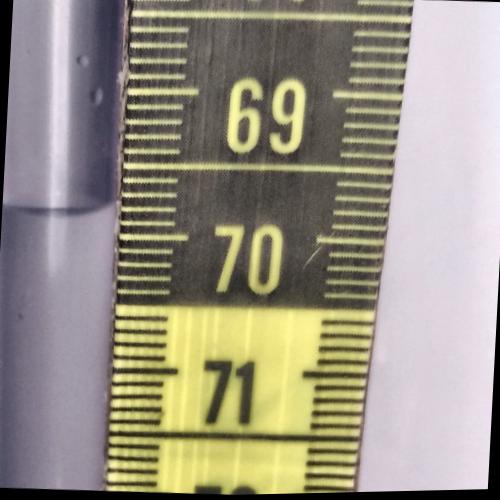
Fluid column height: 69.8 cm